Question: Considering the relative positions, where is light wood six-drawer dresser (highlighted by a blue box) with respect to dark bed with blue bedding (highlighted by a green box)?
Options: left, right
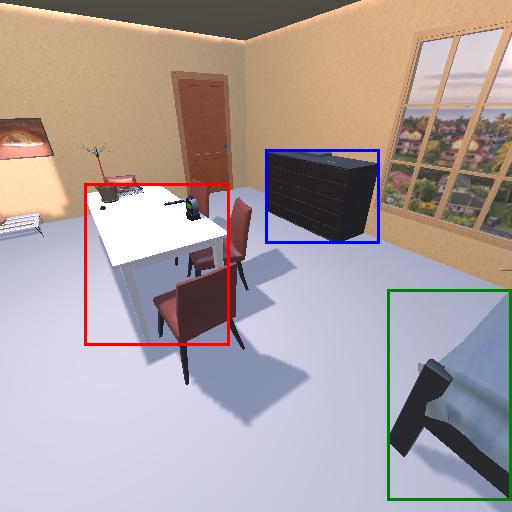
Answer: left